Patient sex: M
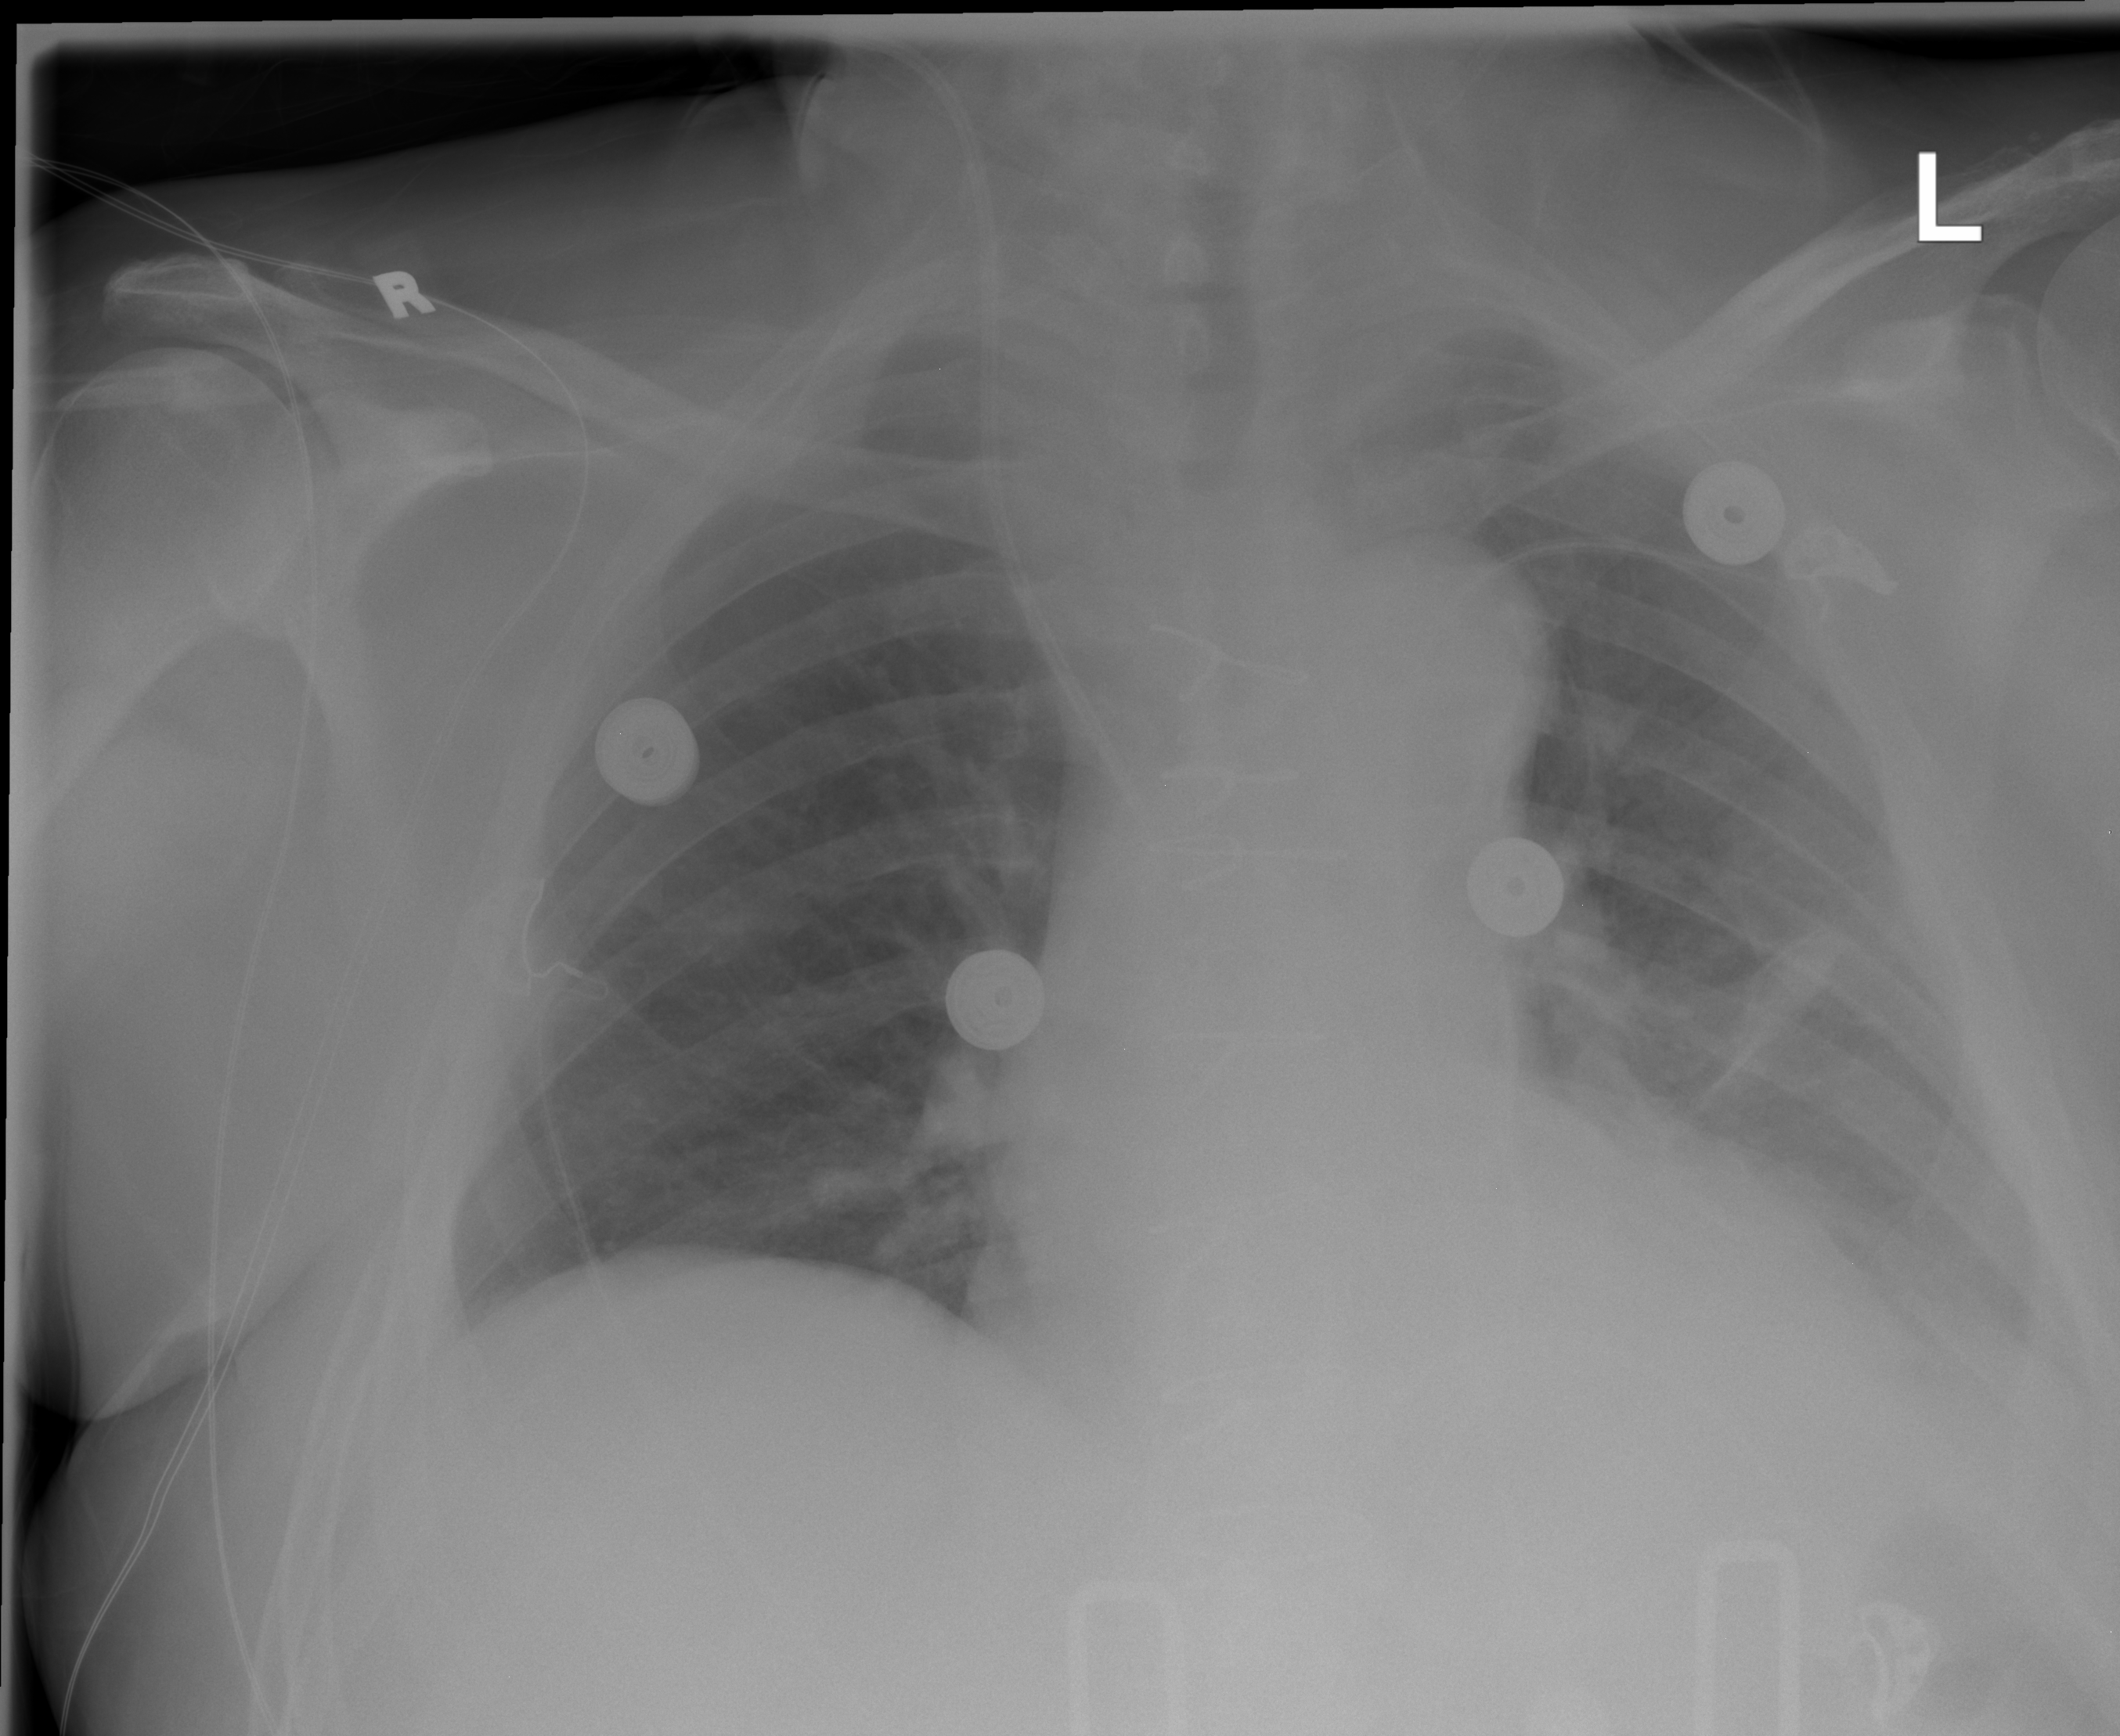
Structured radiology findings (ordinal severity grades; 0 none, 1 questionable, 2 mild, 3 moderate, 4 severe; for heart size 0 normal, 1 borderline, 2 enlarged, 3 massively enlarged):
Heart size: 2
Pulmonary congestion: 0
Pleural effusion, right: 0
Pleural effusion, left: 2
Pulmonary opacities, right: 0
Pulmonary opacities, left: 0
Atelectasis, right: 0
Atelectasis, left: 2